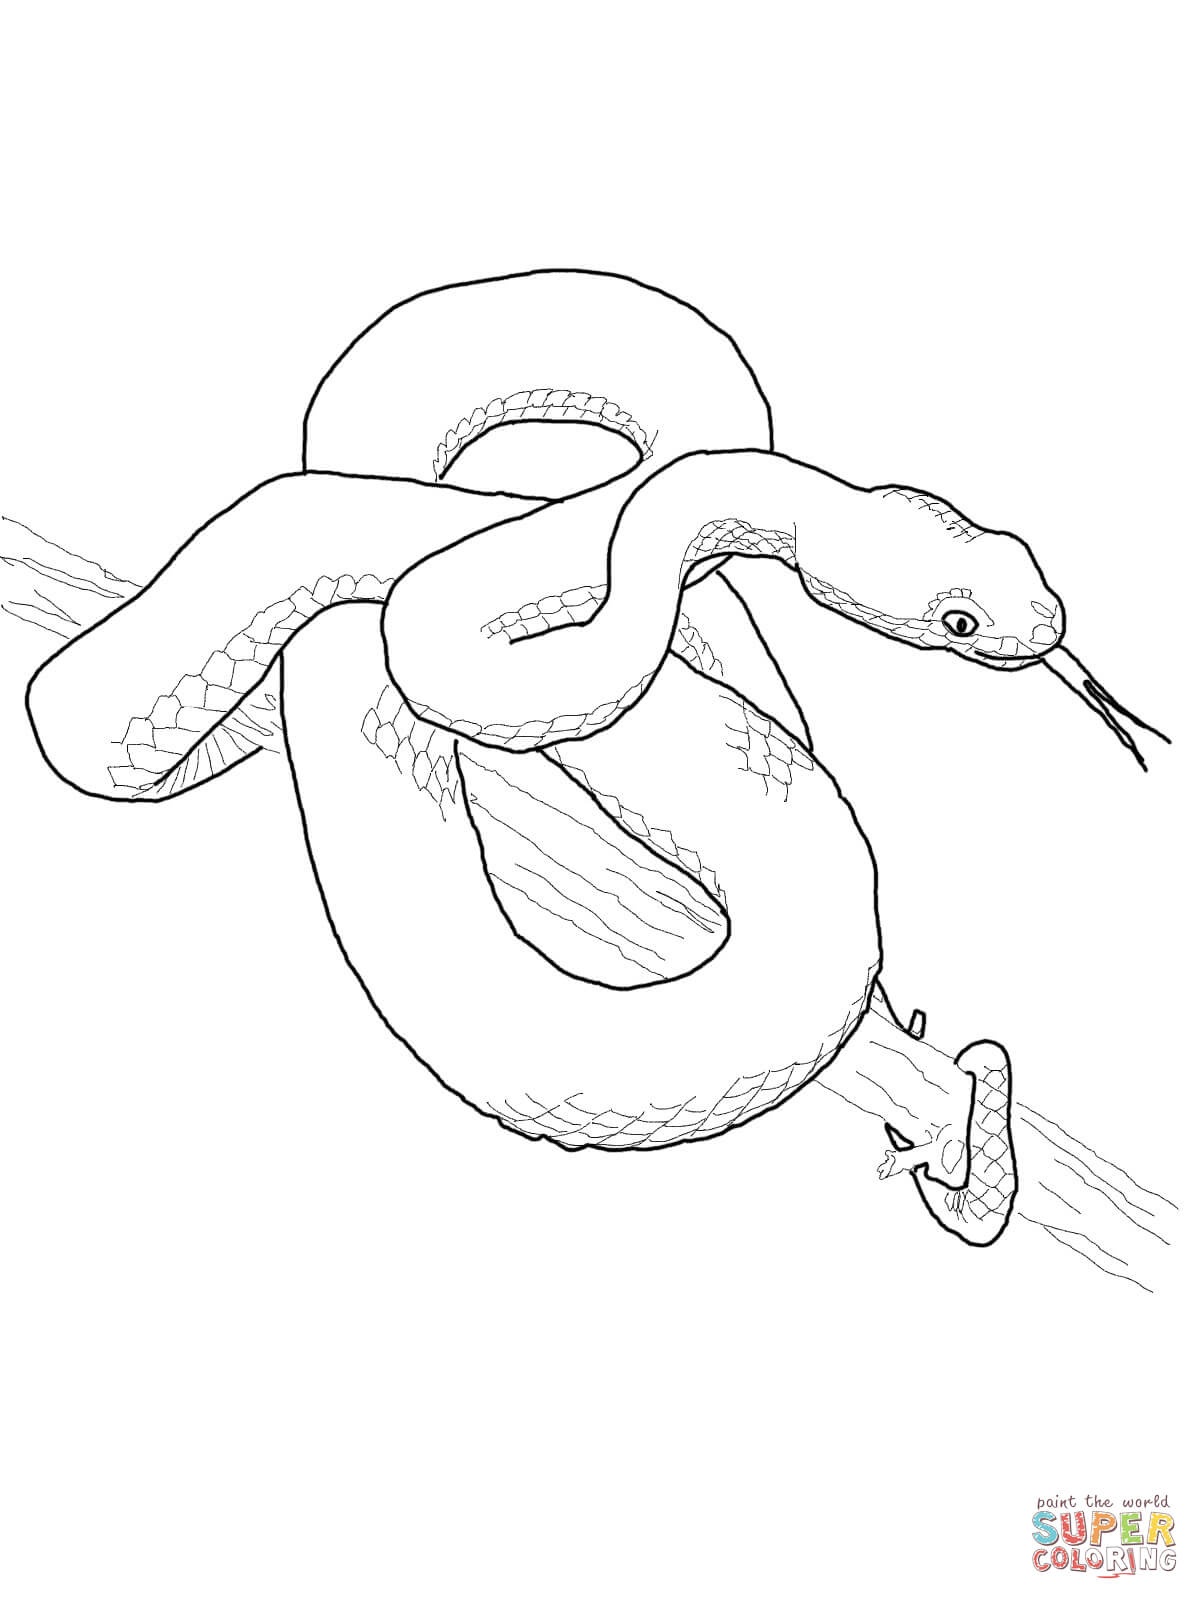
Label: vine snake